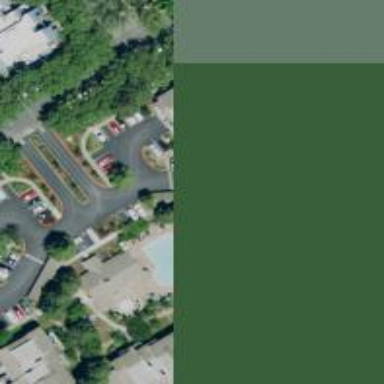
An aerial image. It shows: Parking space.